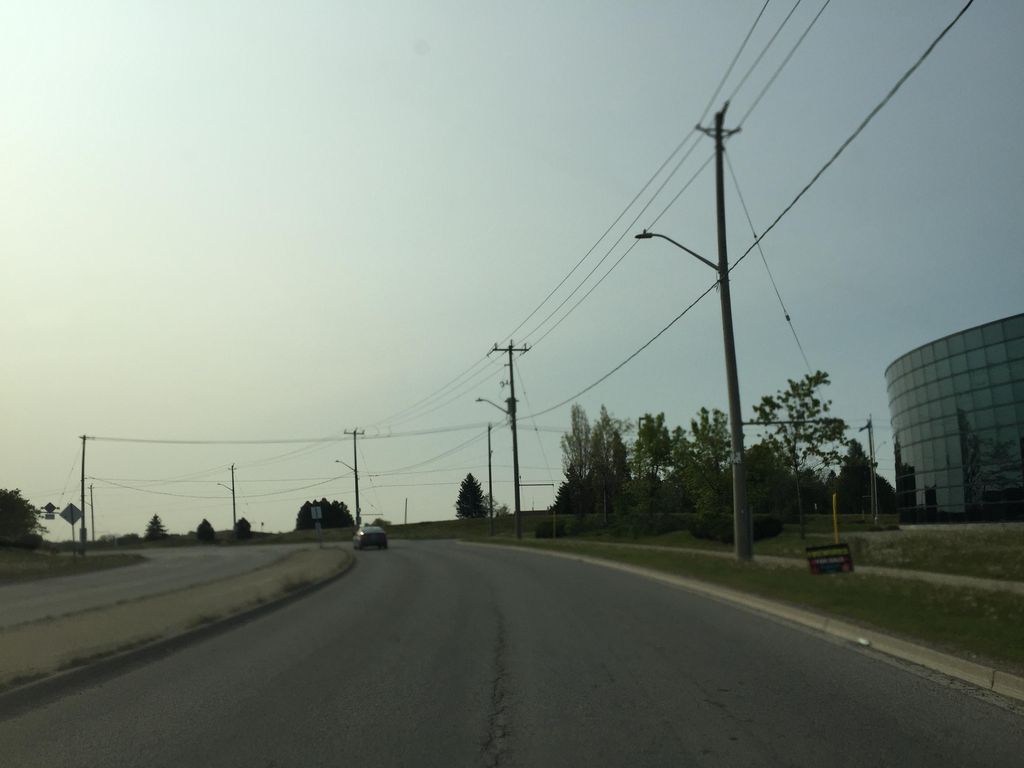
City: kitchener-waterloo